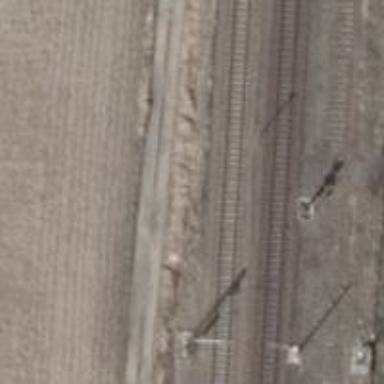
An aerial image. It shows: Railway signal.